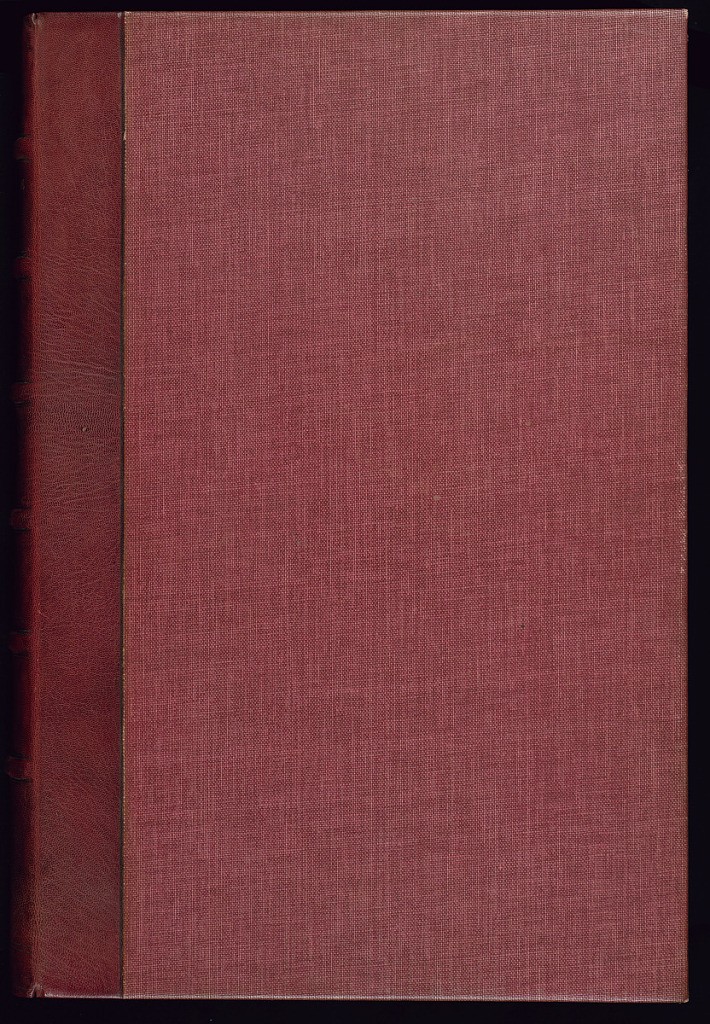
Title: L'architecture française, ou recueil des plans, élévations, coupes et profils des eglises, palais, hôtels et maisons particulières de Paris, et des chasteaux et maisons de campagne ou de plaisance des environs, et de plusieurs autres endroits de France (French Architecture, or Album of Plans, Elevations, Sections and Profiles of the Churches and Townhouses of Paris, and of the Châteaux and Country Houses of the Surroundings, and from Several Other Places in France)
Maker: Jean Mariette, French, 1660–1742
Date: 1727
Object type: Book
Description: Volume two of "L'architecture", following on from volume one (1921-6-538) published at the same date.